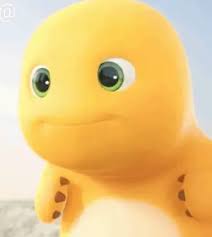
Label: nailong